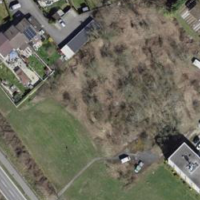
EUNIS habitat code: 54
Species observed at this site:
Tussilago farfara